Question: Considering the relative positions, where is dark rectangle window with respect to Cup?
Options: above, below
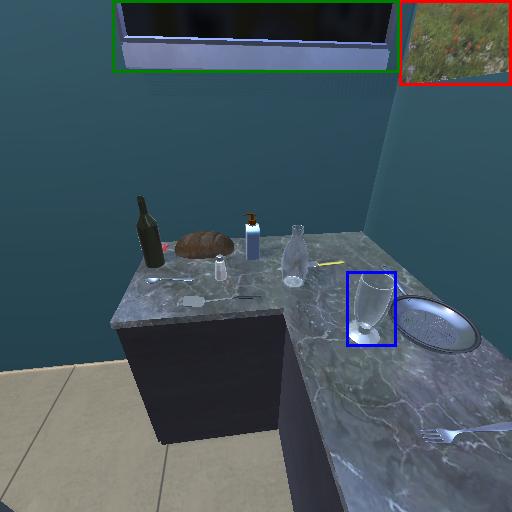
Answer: above